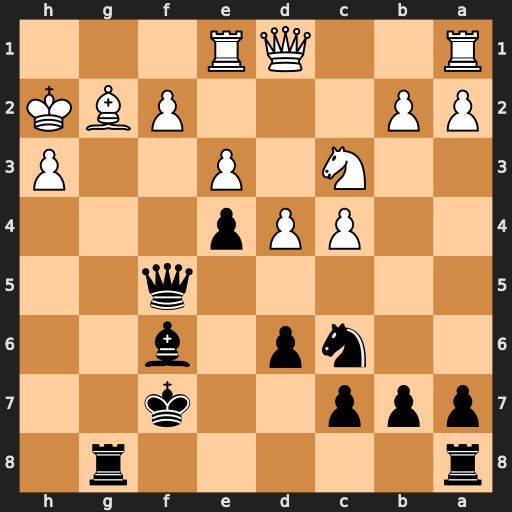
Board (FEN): r5r1/ppp2k2/2np1b2/5q2/2PPp3/2N1P2P/PP3PBK/R2QR3
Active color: b
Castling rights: -
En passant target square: -
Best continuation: Rxg2+ Kxg2 Rg8+ Kf1 Bh4